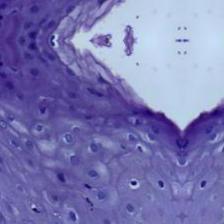
Diagnosis: Normal